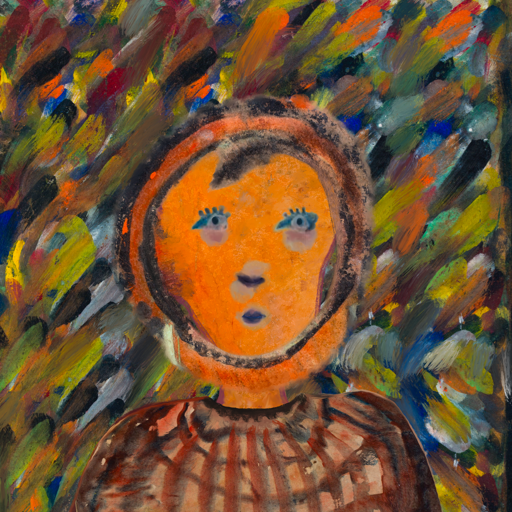
Background: An_Impression, Head And Neck Front: Hypocrite, Face Front: Hill_Girl, Bust: Orphan, Hair Front: Childish, Head Accessory: Blank, Second Necklace: Blank, Necklace: Blank, Baby: Blank